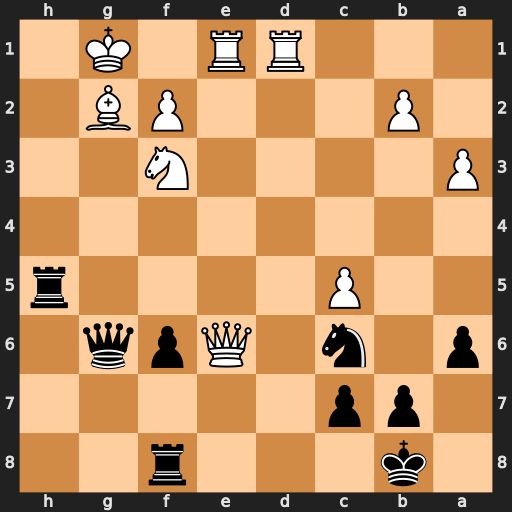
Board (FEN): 1k3r2/1pp5/p1n1Qpq1/2P4r/8/P4N2/1P3PB1/3RR1K1
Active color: b
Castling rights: -
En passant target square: -
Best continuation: Rg8 Qxg8+ Qxg8